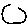
Label: moon